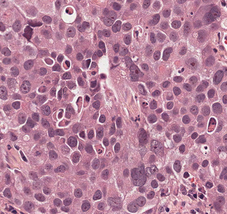
Tumor epithelial tissue: yes
Tumor-associated stroma tissue: no
Normal tissue: no